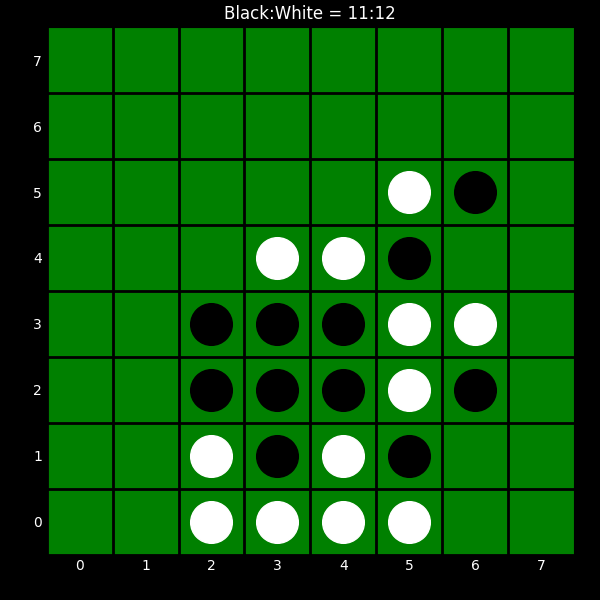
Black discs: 11
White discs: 12